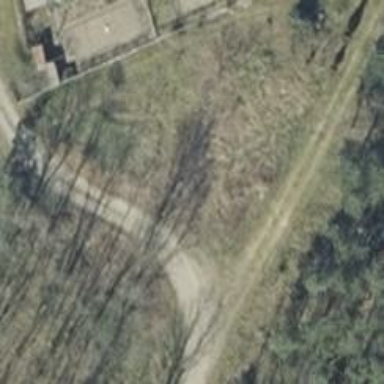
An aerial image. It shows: Track with grade2 tracktype.